Question: I am not sure what I am doing wrong...
I wanted to make a JComponent showing a string with custom font, custom colors (including gradient background), etc. It works fine, but I see the bottom of the string in the upper-left part of my component. The code below simplifies a lot the component to allow to concentrate on the issue...
'''
import java.awt.*;
import java.awt.font.*;
import java.awt.geom.Rectangle2D;
import javax.swing.*;
/**
* Panel showing information.
*/
@SuppressWarnings("serial")
class InfoPanel extends JComponent
{
private String m_information;
private Font m_font;
private Color m_colorForeground;
private Color m_colorBackground;
protected float heightFactor;
protected int m_alignment = SwingConstants.CENTER;
InfoPanel(String info, Font font, Color colorFore, Color colorBackground)
{
m_information = info;
m_font = font;
m_colorForeground = colorFore;
if (colorFore == null)
{
m_colorForeground = Color.BLACK;
}
if (colorBackground == null)
{
m_colorBackground = Color.GRAY;
}
else
{
m_colorBackground = colorBackground;
}
setOpaque(true);
}
@Override
protected void paintComponent(Graphics g)
{
final Graphics2D g2d = (Graphics2D) g.create();
g2d.setFont(m_font);
g2d.setColor(m_colorBackground);
Dimension d = getSize();
g2d.fillRect(0, 0, d.width, d.height);
g2d.setColor(m_colorForeground);
// Get the text bounds
FontRenderContext fontContext = g2d.getFontRenderContext();
TextLayout layout = new TextLayout(m_information, m_font, fontContext);
layout.draw(g2d, 0, 0);
Rectangle2D bounds = layout.getBounds();
int posX = 10;
int width = (int) bounds.getWidth();
int height = (int) bounds.getHeight();
if (m_alignment == SwingConstants.CENTER)
{
posX = (d.width - width) / 2;
}
else if (m_alignment == SwingConstants.RIGHT)
{
posX = d.width - width - posX;
}
// Center vertically
FontMetrics fm = g2d.getFontMetrics();
int posY = d.height / 2 + height / 2 - fm.getDescent();
g2d.drawString(m_information, posX, posY);
// Only drawString shows this problem!
g2d.drawLine( posX, posY + 5, posX + width, posY + 5 );
g2d.dispose();
}
}
'''
'''
import java.awt.*;
import javax.swing.*;
public class TestInfoPanel
{
private JPanel m_panel;
TestInfoPanel()
{
}
private JScrollPane getContent()
{
m_panel = new JPanel(new GridLayout(0, 1));
m_panel.add(new InfoPanel("A Title jqpgy_@,;!SS",
new Font("Arial", Font.PLAIN, 24),
Color.RED, Color.LIGHT_GRAY));
m_panel.add(new InfoPanel("A Sub-Title jqpgy_@,;!SS",
new Font("Tahoma", Font.PLAIN, 18),
Color.BLUE, Color.YELLOW));
m_panel.add(new JPanel());
return new JScrollPane(m_panel);
}
public static void main(String[] args)
{
final TestInfoPanel tm = new TestInfoPanel();
SwingUtilities.invokeLater(new Runnable()
{
@Override
public void run()
{
JFrame f = new JFrame();
f.setDefaultCloseOperation(JFrame.EXIT_ON_CLOSE);
f.setTitle(tm.getClass().getName());
f.setContentPane(tm.getContent());
f.setSize(800, 400);
f.setLocation(200, 200);
f.setVisible(true);
}
});
}
}
'''
Here is what I see:

Tested on Windows 7, seen in Java 5, 6, 7.
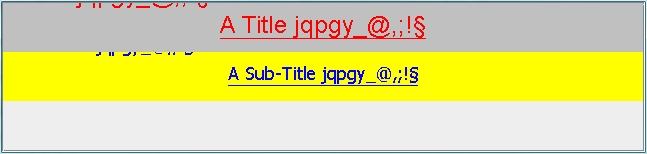
Answer: It seems like 'layout.draw' draws the text in the top-left corner, and then you draw it again using 'g2d.drawString'. You can just remove the 'g2d.drawString' and pass the proper position directly to 'layout.draw' instead.
'''
layout.draw(g2d, posX, posY);
'''
(Or remove 'layout' and use only 'g2d.drawString'; seems to work as well.)